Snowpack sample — Snodgrass Mountain, Crested Butte, Colorado (2/4/25, 12:06 PM MST)
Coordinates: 38.923, -106.968
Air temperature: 35 °F
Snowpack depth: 80 cm
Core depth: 20 cm
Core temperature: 33.8 °F
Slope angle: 14°, slope face: 78°
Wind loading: low
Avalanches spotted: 0
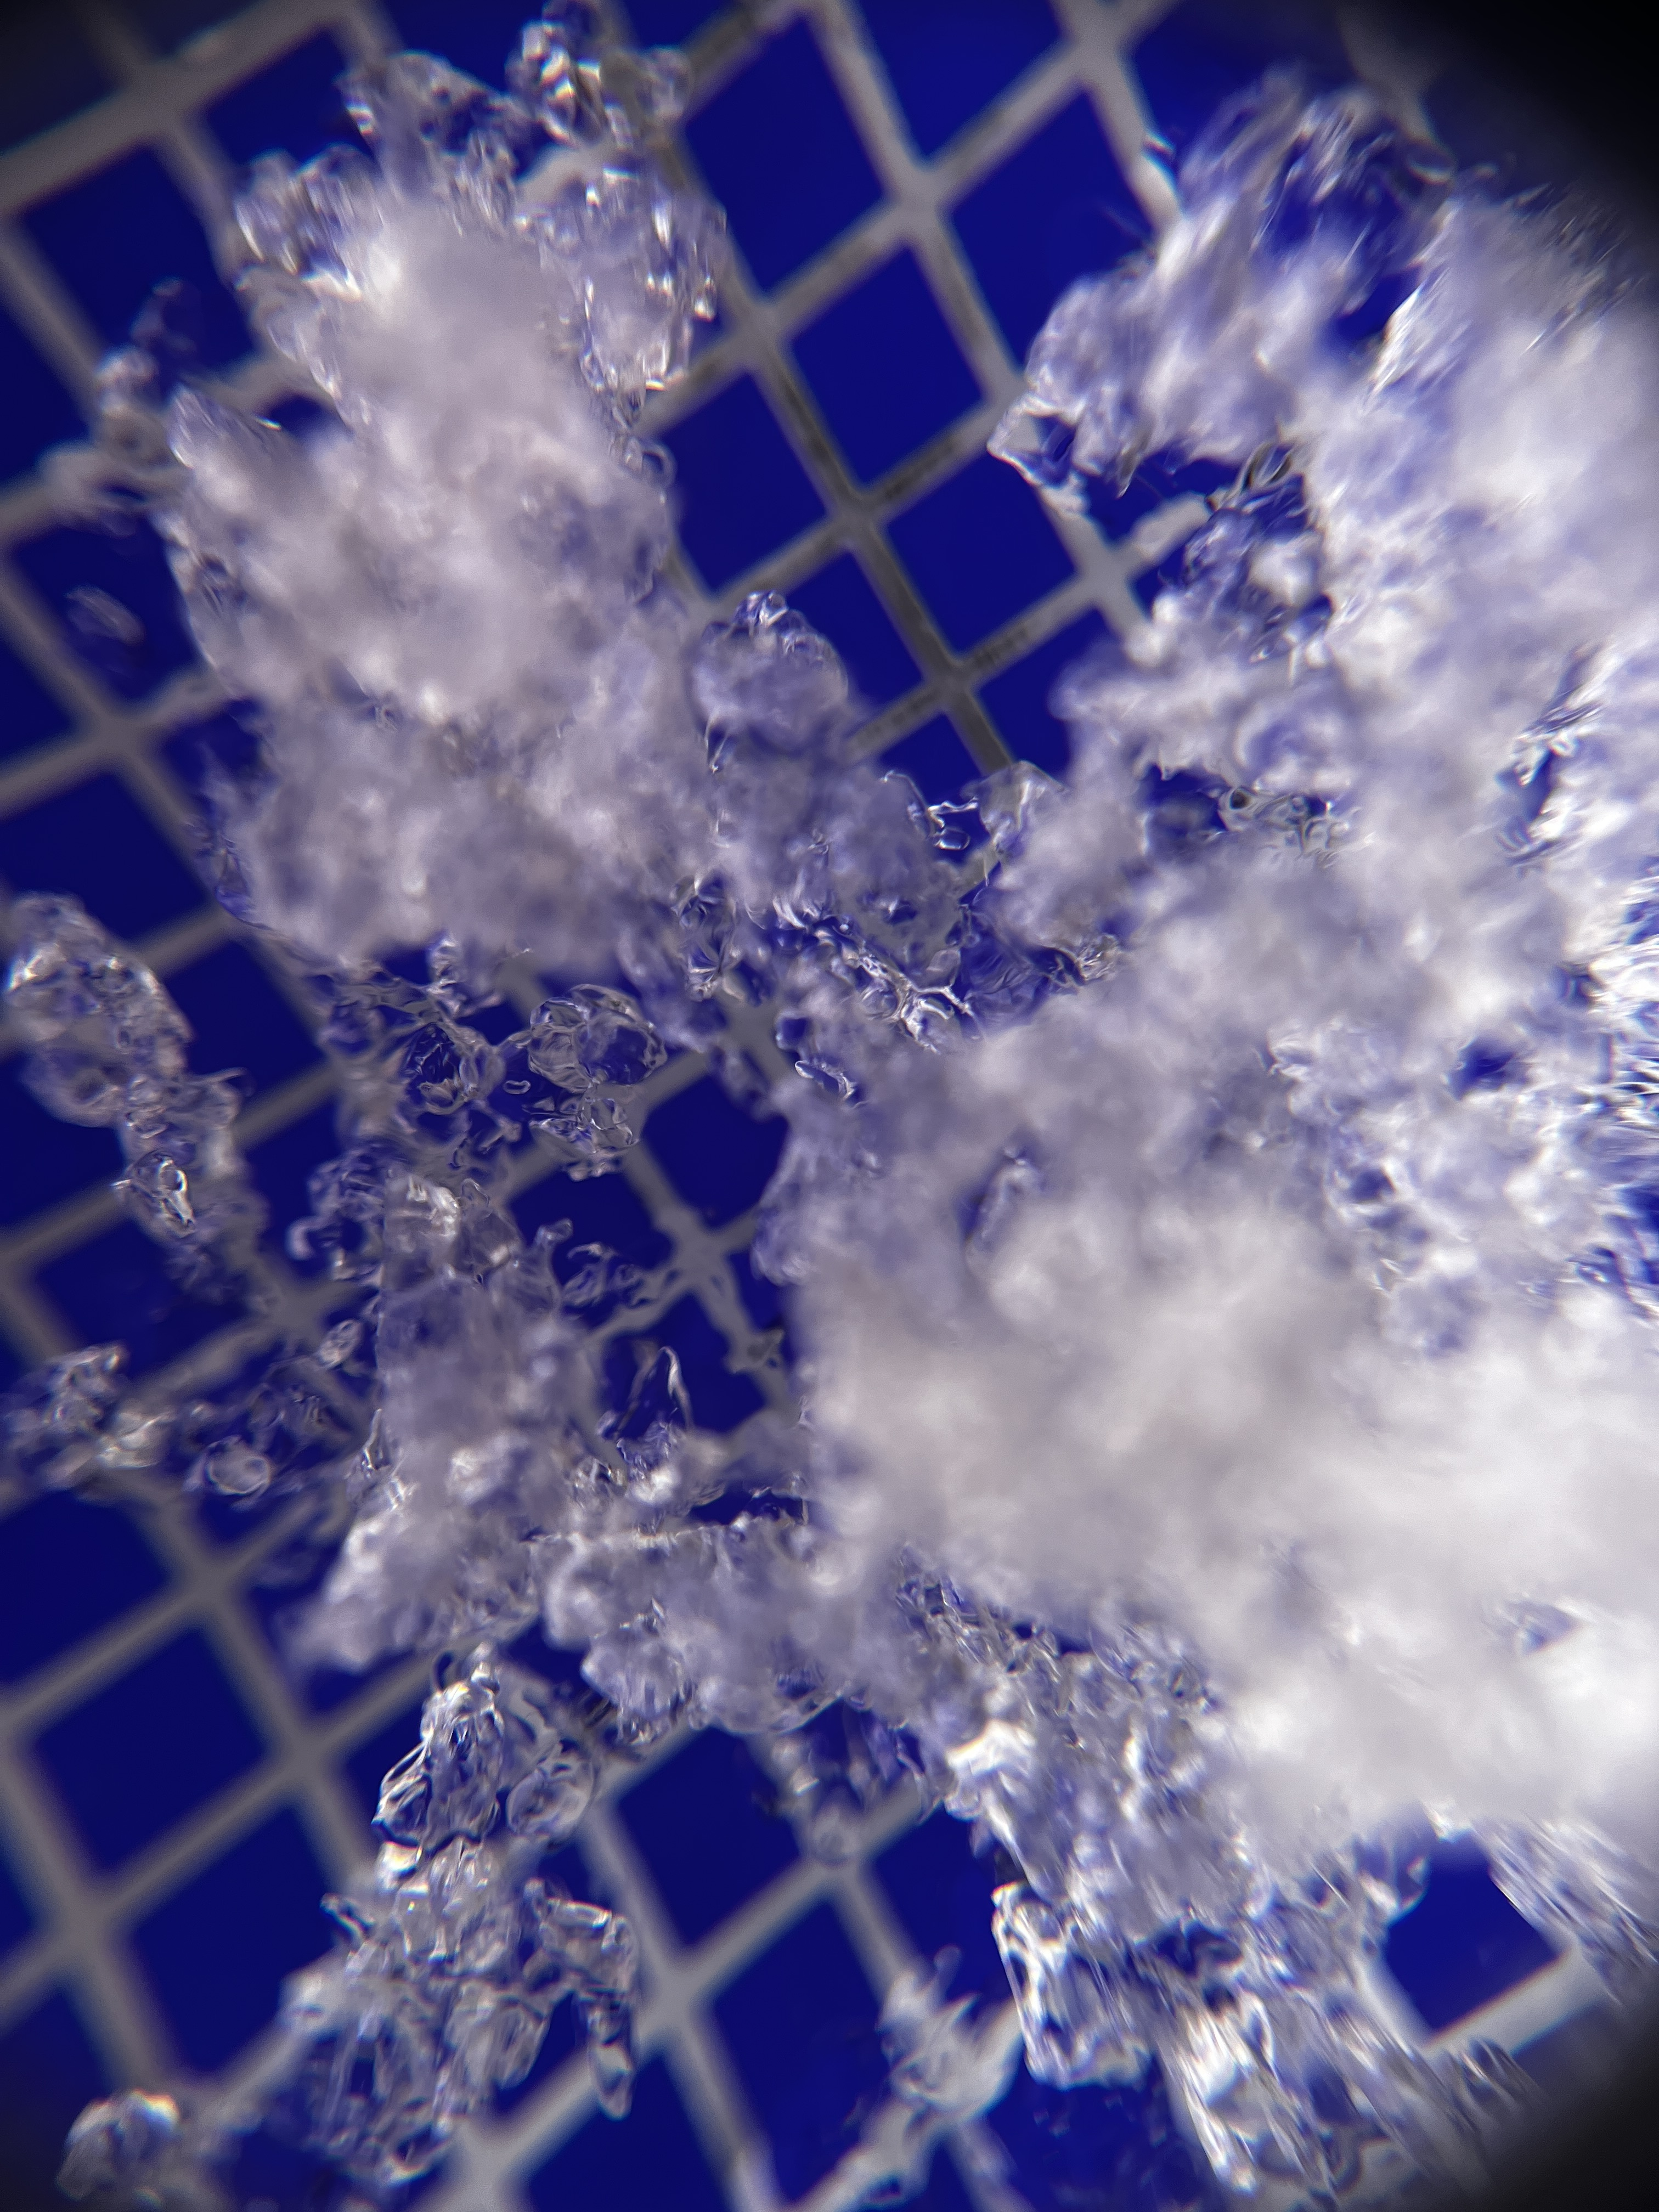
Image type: magnified_profile
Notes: No avalanches nearby, unusually warm weather for the last month reported by residents, Collected 25 yards from treeline